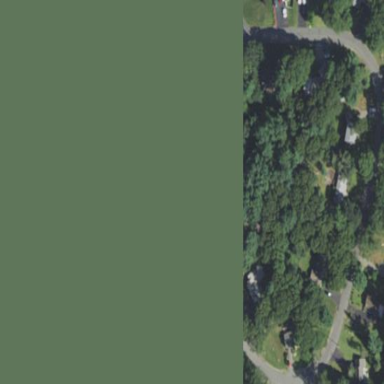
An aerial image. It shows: Residential road.